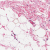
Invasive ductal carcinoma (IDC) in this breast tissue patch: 0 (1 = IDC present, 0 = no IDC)